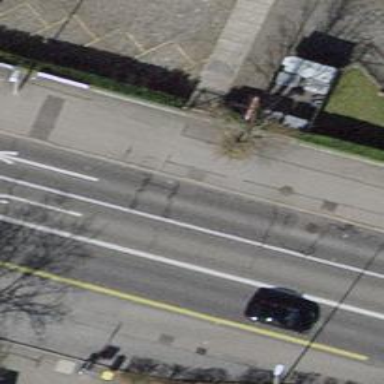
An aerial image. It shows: Public transport stop position.